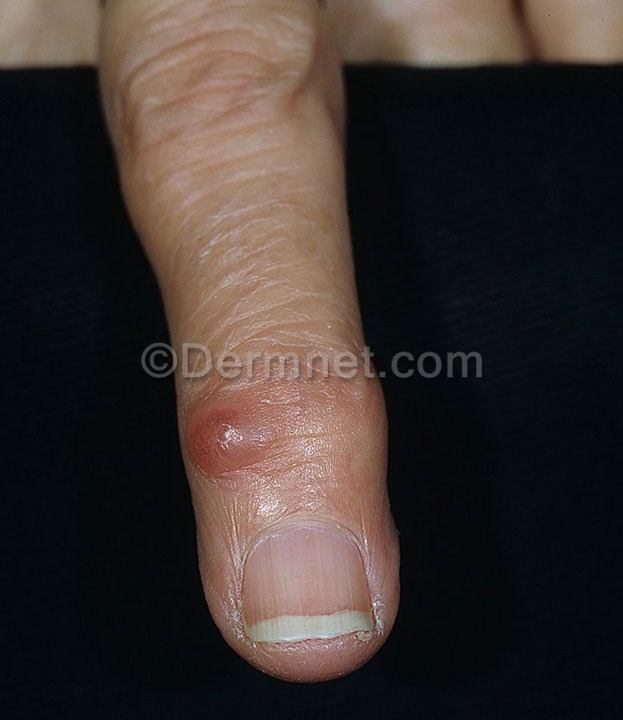
Disease: Nail Fungus and other Nail Disease